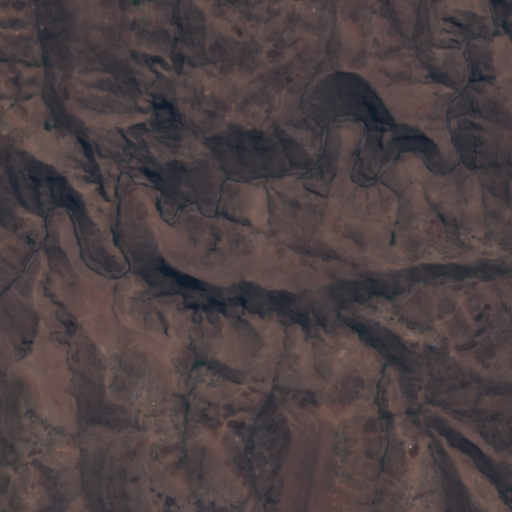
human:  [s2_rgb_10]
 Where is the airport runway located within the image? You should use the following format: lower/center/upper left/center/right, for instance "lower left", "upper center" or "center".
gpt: The airport runway is located in the lower left of the image.
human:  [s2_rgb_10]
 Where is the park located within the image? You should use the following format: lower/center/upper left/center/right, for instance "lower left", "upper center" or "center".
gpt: The park is located in the lower left of the image.
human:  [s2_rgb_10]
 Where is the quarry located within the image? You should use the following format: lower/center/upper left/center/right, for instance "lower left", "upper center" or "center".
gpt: There is no quarry in the image.